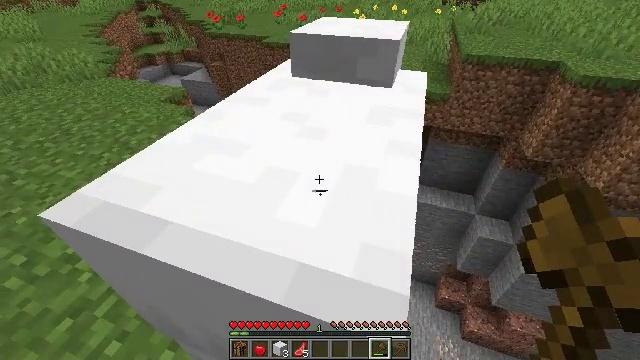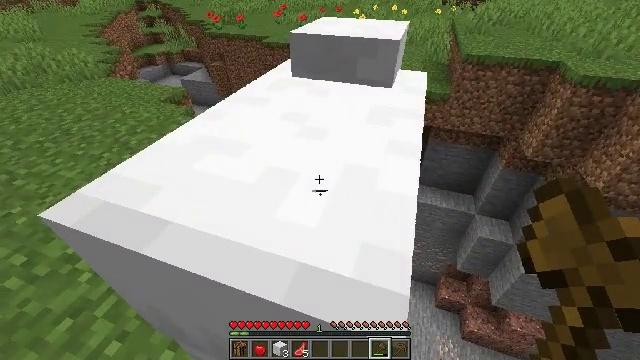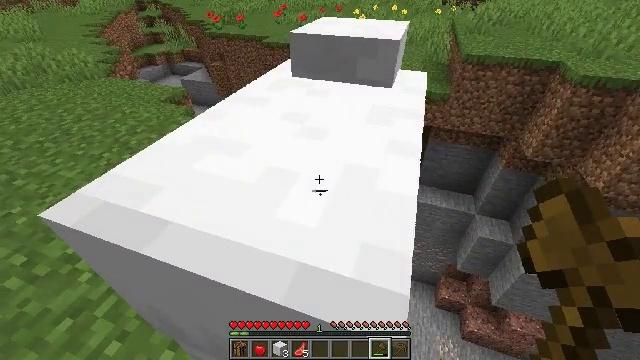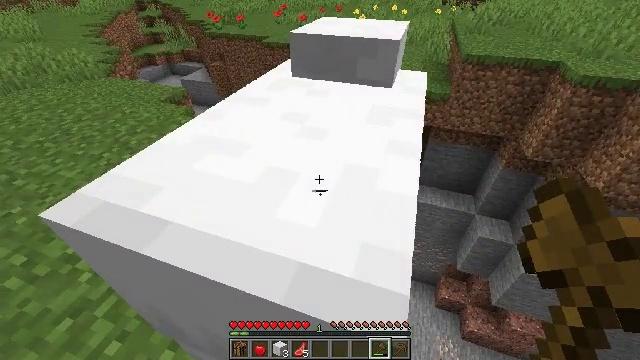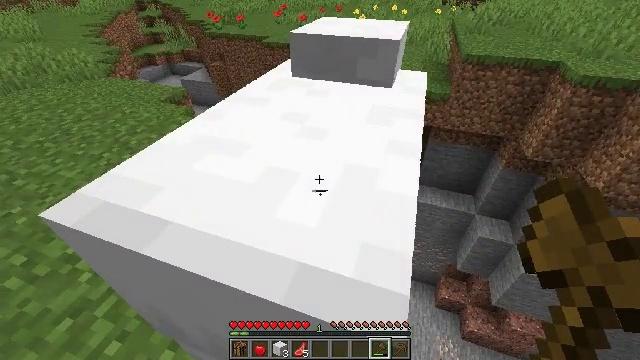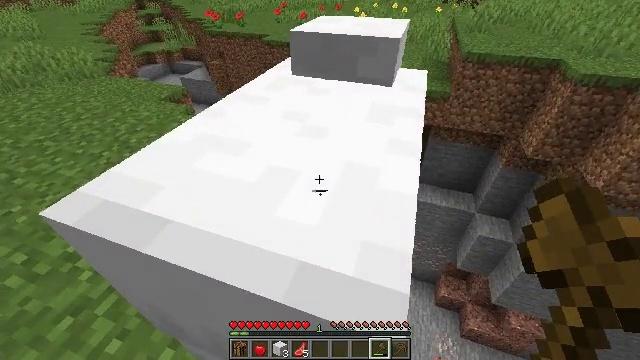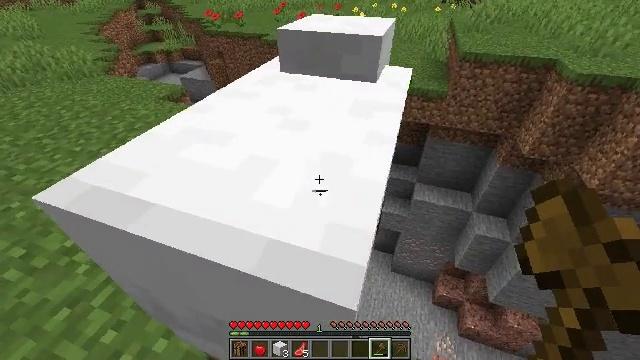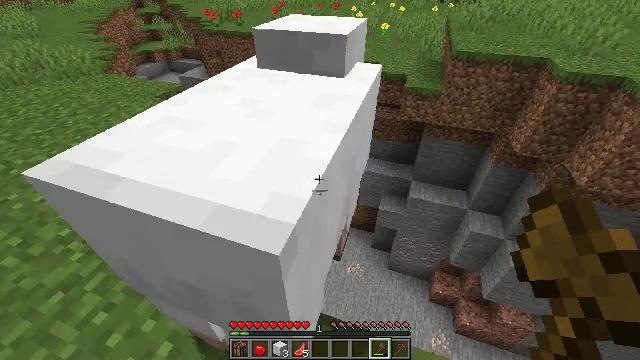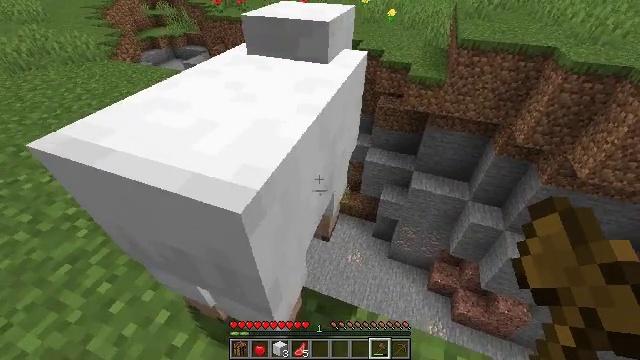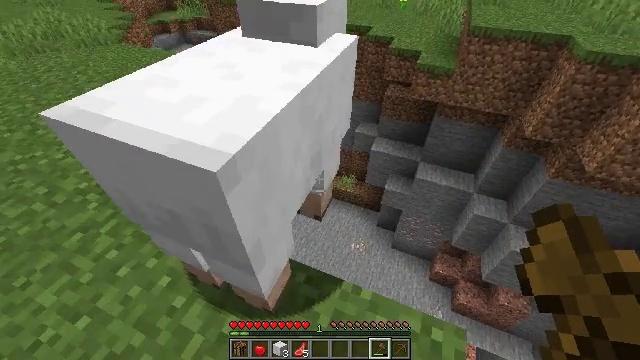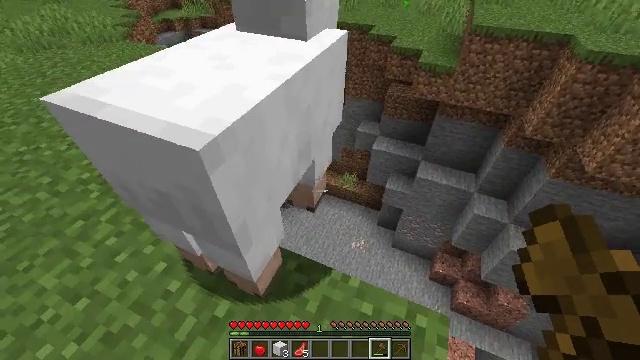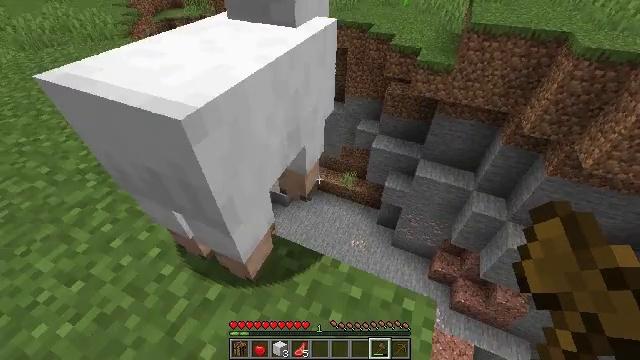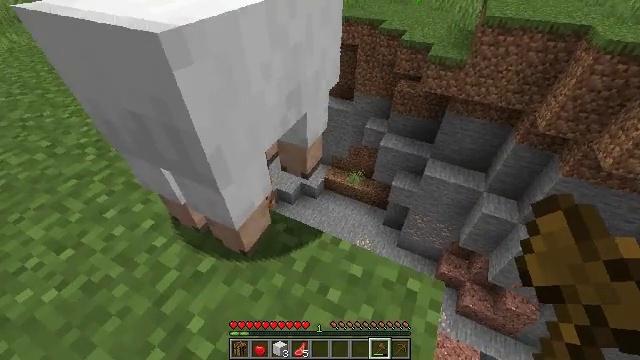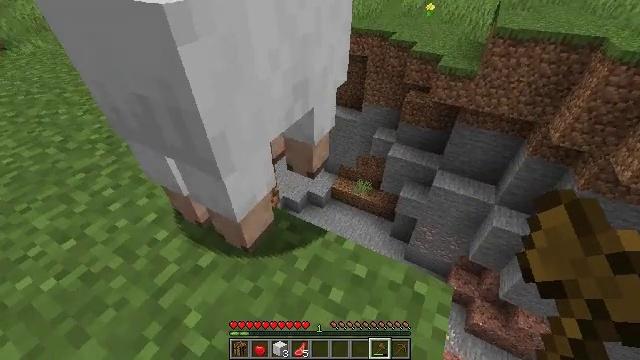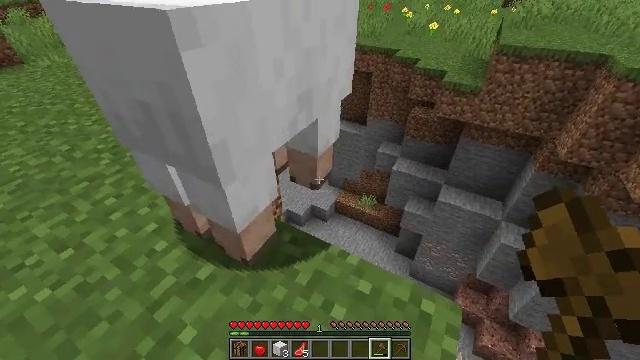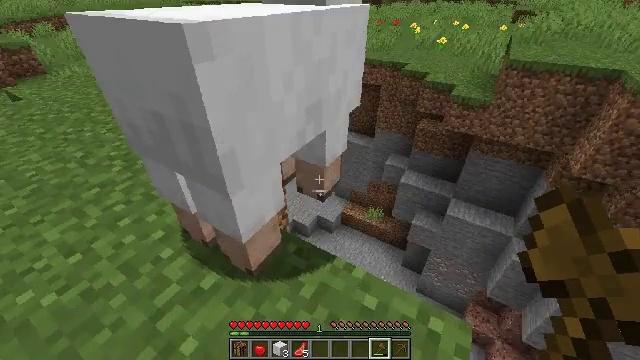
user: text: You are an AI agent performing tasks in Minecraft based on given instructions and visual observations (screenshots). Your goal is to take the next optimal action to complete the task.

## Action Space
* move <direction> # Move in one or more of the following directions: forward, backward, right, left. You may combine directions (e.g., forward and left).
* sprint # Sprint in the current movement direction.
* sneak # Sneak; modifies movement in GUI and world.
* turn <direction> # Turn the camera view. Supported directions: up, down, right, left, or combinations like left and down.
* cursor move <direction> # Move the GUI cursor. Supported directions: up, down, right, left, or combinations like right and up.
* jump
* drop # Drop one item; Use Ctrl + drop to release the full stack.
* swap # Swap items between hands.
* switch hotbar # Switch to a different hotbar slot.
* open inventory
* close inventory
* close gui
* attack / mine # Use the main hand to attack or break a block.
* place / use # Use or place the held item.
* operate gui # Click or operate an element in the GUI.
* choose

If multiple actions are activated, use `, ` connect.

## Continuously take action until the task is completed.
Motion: motion action
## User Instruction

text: Hunt a sheep.
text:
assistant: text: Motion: no_op
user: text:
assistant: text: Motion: no_op
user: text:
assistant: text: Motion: no_op
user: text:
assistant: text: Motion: no_op
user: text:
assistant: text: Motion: no_op
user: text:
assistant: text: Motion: move back and move right
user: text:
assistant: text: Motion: move back and move right
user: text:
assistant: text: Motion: move back and move right, turn left and down
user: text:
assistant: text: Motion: move back and move right, turn left and down
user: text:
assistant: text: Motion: sneak
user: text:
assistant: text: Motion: sneak
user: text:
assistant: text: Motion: sneak, turn left
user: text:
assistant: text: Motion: sneak, turn left and up
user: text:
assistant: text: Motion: move forward, sneak, turn left and up
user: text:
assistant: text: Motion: move forward, sneak, turn left and up
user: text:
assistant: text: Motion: move forward, sneak, turn left and up
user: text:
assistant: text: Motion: move forward and move right, sneak, turn left and up
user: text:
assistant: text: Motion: move forward and move right, sneak, turn left and up
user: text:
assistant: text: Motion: move forward and move right, sneak, turn left and up
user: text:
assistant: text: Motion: move forward and move right, sneak, turn left and up
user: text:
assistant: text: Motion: move forward and move right, sneak, turn left and up
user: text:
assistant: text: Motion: move forward and move right, sneak, turn left
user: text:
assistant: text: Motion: move forward and move right, sneak
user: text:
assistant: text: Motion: move forward and move right, sneak
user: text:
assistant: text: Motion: move forward and move right, sneak, turn left
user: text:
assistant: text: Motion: move forward and move right, sneak, turn left and down
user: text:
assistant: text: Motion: move forward and move right, sneak, turn left
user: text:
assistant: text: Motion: move forward and move right, sneak, turn left
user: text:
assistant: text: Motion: move forward and move right, sneak, turn left, attack / mine
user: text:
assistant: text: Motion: sneak, turn left, attack / mine